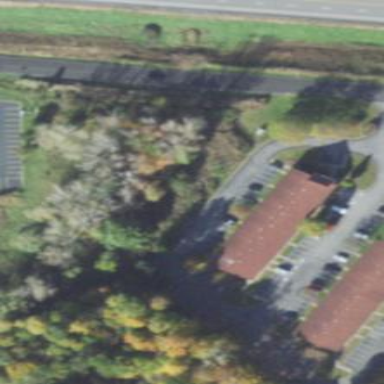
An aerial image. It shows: Hotel building.